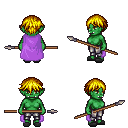
a pixel art fantasy rpg character, female body template, orc, green skin, lavender cape, metal pants, blonde short bangs hairstyle, gray slippers, spear, four views (front, back, left, right), 2x2 character sprite sheet, small pixel art, hard edges, no anti-aliasing